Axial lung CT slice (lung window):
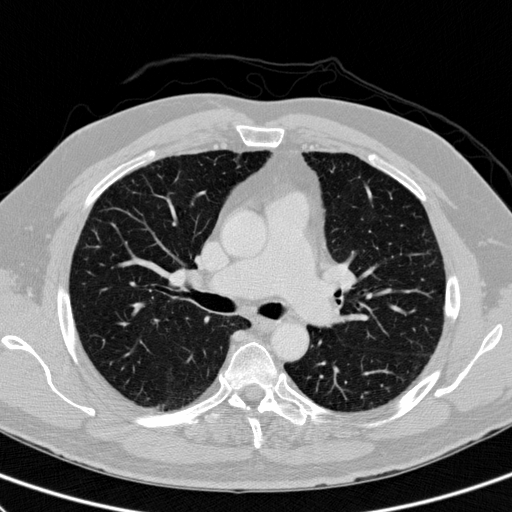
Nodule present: no